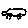
Label: car